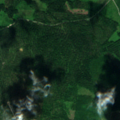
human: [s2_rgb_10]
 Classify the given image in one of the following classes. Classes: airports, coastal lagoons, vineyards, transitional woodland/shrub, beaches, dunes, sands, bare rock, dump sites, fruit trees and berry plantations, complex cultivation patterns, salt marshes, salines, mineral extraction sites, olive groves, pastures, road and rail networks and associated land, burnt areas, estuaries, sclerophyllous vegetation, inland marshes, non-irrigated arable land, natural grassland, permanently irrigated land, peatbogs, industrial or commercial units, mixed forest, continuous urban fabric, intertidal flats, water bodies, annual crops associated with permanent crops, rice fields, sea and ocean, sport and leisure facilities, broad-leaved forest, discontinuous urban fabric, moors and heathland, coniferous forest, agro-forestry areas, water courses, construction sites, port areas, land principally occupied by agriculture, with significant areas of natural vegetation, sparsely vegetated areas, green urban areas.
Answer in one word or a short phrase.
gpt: coniferous forest, mixed forest, transitional woodland/shrub